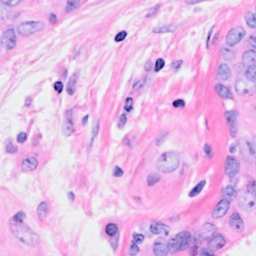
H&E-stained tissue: Breast